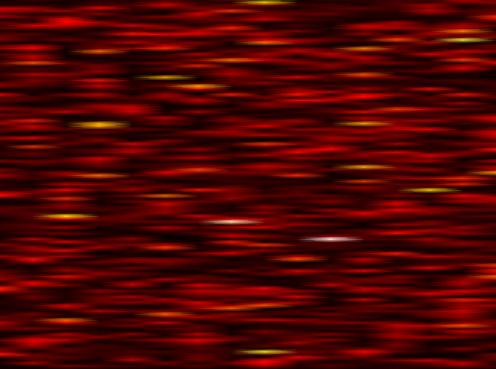
Label: WOLA